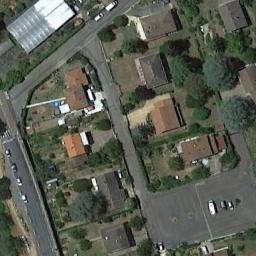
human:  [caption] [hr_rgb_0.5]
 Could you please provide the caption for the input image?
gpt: There are many buildings in medium residential area .

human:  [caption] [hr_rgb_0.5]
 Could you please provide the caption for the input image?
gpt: The medium residential area has lots of trees, Some houses and a parking lot and some roads go through the medium residential area .

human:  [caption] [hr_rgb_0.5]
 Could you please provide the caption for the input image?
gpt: There aren't many houses in the mid-sized area .

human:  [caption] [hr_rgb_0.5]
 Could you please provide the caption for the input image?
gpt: The medium residential is on the grass next to the road .

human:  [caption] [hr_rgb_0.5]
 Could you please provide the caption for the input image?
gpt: There are some green trees and buildings on the medium residential area .